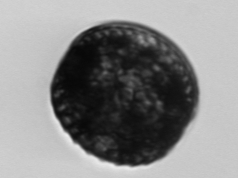
Label: Coscinodiscus